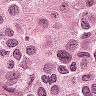
Metastatic tissue present: yes